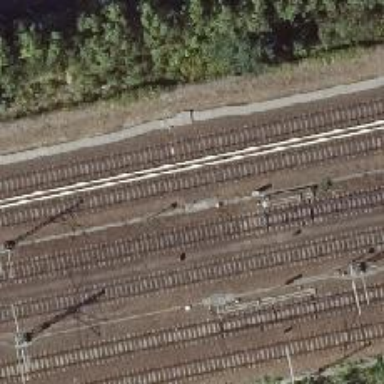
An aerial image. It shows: Railway signal.